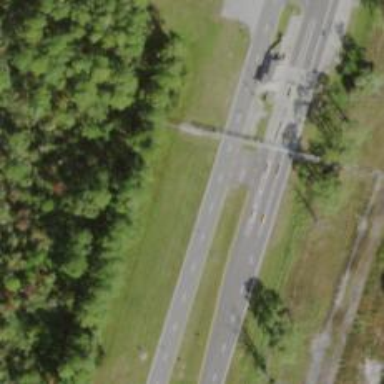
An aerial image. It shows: Expressway with asphalt surface identified as secondary road.